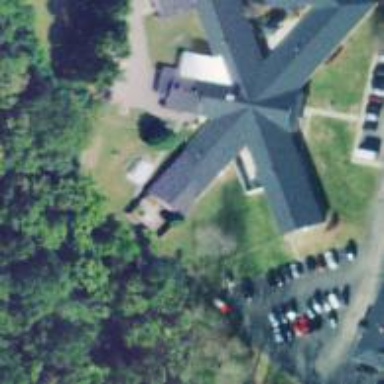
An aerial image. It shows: Nursing home.